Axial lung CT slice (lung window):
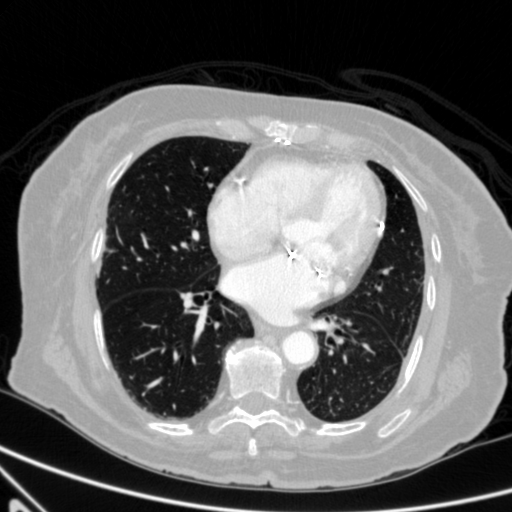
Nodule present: no